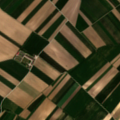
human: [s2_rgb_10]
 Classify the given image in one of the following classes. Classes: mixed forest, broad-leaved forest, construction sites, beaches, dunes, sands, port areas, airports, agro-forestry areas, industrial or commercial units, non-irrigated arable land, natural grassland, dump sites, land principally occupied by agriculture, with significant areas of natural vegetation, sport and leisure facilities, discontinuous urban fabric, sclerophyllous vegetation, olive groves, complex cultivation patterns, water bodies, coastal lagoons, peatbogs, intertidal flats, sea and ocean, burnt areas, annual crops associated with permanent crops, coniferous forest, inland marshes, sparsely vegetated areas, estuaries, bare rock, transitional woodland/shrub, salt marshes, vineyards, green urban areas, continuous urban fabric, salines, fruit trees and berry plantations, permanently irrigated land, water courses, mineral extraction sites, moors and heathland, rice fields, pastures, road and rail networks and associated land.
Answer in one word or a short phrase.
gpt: non-irrigated arable land